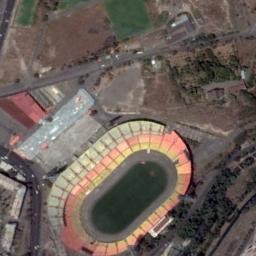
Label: stadium